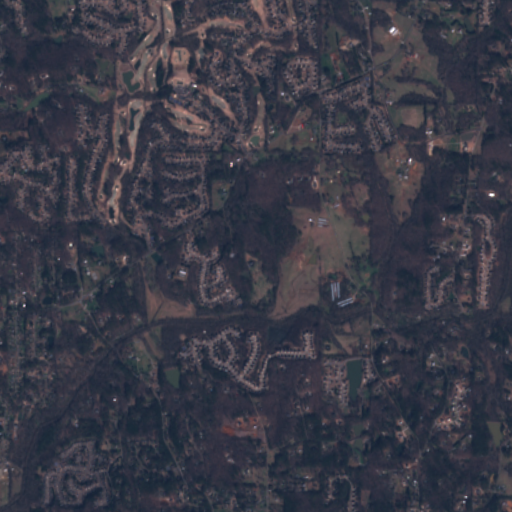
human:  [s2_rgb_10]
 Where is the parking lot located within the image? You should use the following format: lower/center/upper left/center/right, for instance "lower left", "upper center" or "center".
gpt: The parking lot is located in the center left of the image.
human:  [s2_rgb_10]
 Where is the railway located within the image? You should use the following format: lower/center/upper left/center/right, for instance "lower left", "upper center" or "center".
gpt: The railway is located in the left of the image.
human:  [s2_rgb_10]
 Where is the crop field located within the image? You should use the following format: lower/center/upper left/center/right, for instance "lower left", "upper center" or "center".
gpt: There is no crop field in the image.